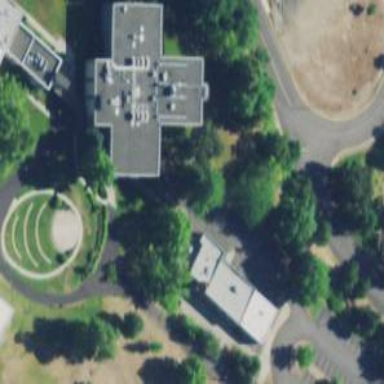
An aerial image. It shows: College building.